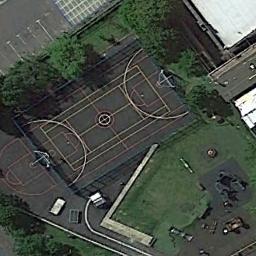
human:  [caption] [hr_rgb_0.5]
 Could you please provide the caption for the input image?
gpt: There are some small trees around the basketball court .

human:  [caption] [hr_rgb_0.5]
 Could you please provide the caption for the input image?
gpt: There is a basketball court surrounded by many trees and buildings next to a parking lot .

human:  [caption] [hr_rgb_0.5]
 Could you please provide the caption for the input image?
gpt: The basketball court on the lawn is next to the buildings,With many trees nearby .

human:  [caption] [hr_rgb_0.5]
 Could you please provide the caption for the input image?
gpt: A basketball court next to a parking lot and some recreational facilities beside .

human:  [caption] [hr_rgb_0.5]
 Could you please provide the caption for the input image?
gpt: Several houses are next to the basketball court .